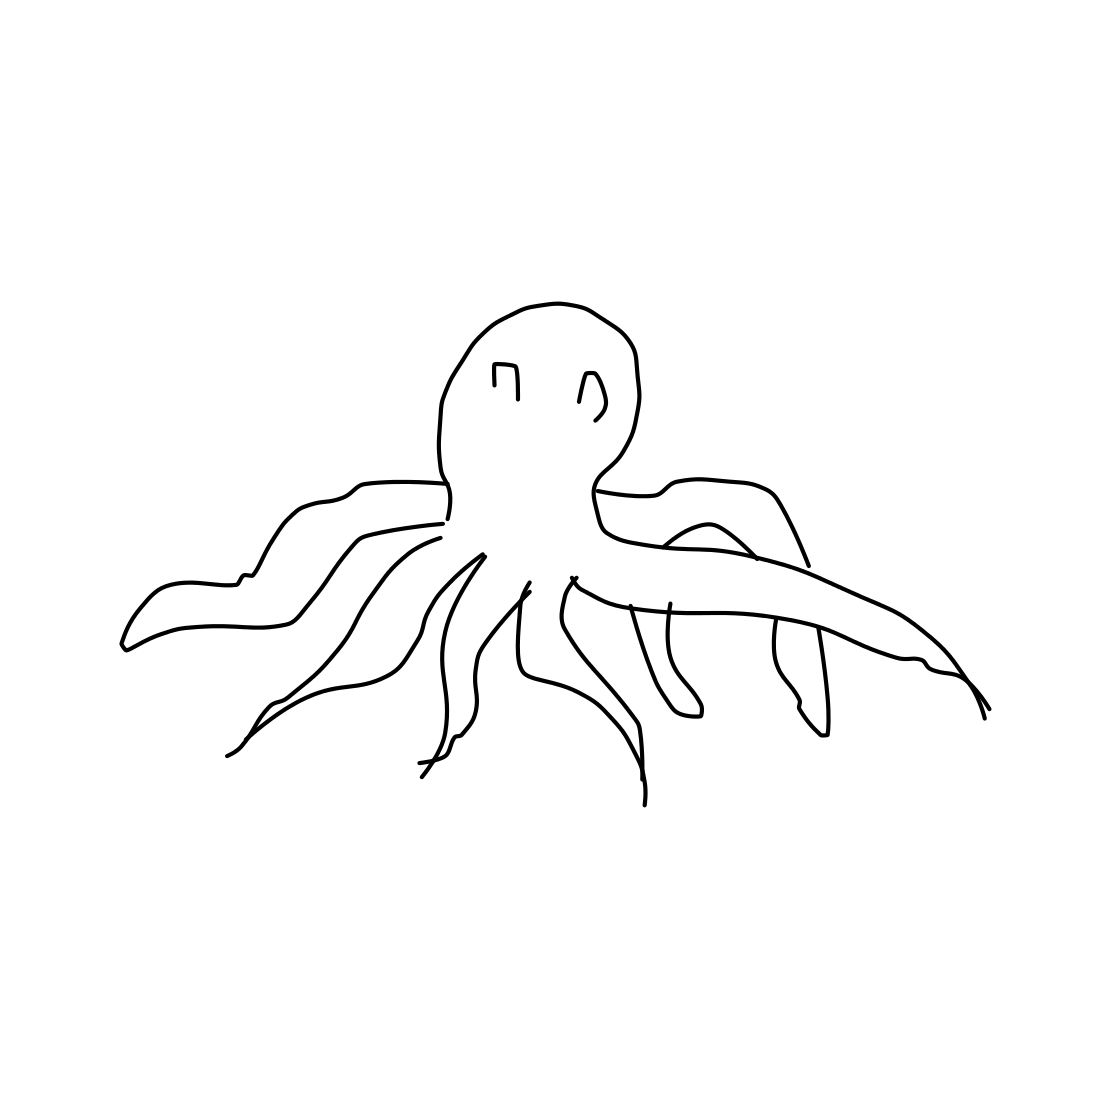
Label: octopus